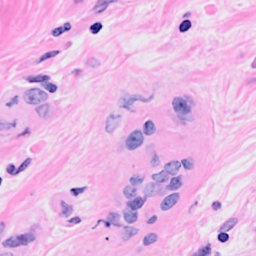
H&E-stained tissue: Breast